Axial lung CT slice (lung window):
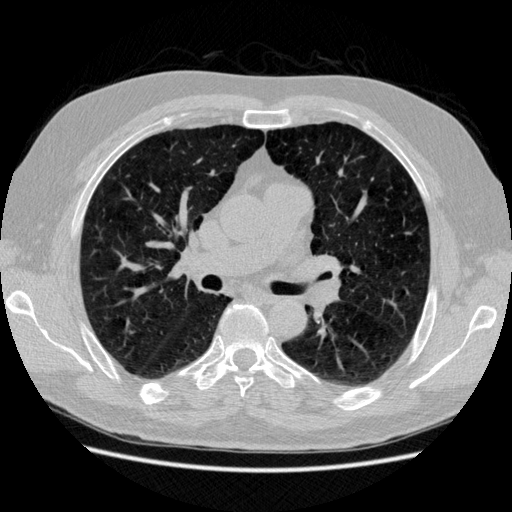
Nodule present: no